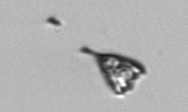
Label: Pyramimonas_longicauda